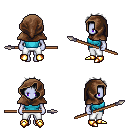
a pixel art fantasy rpg character, female body template, dark elf, purple skin, teal sleeveless shirt, white pants, gray bedhead hairstyle, cloth hood, gold boots, spear, four views (front, back, left, right), 2x2 character sprite sheet, small pixel art, hard edges, no anti-aliasing